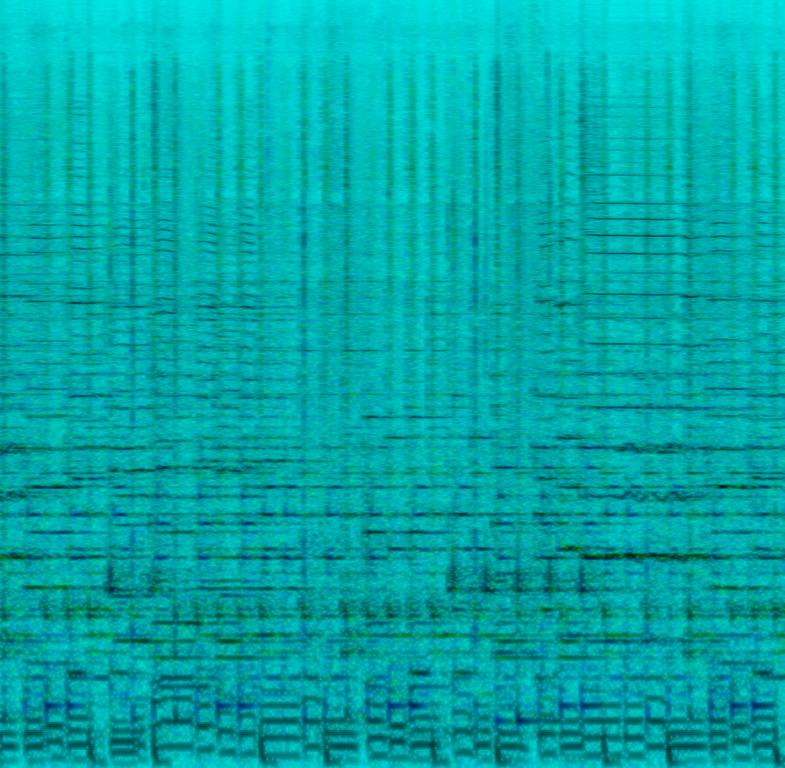
Various percussive instruments are being played. In the foreground stays the cowbell. A trumpet is playing the lead melody while other trumpets are supporting along with a piano playing chords together with an organ sound. A steeldrum is ending the phrase of a melody with his own melody. An e-bass is playing a complex salsa groove. This song may be playing dancing salsa.